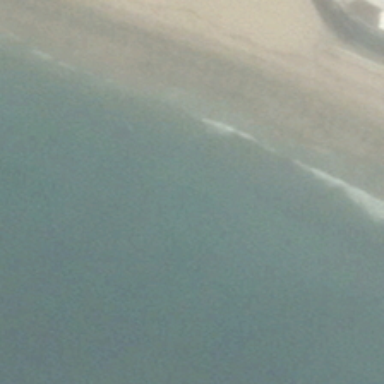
Yellow beach is near a piece of green ocean .